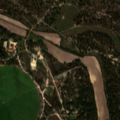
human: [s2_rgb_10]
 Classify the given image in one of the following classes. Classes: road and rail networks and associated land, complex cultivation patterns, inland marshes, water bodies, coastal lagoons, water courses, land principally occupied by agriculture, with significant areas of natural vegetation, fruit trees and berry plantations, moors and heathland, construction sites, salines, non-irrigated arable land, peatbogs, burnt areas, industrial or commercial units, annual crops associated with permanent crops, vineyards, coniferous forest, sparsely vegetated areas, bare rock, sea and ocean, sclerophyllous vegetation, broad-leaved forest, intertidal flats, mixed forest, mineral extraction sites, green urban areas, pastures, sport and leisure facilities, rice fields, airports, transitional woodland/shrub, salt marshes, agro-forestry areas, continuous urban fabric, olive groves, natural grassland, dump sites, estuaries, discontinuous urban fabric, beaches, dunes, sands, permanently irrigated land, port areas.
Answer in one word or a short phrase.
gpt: permanently irrigated land, pastures, agro-forestry areas, broad-leaved forest, mixed forest, transitional woodland/shrub